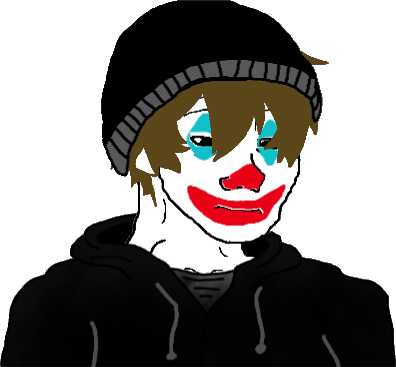
Label: 5_Doomer